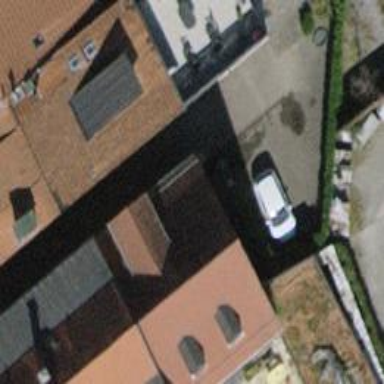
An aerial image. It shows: Building with tile roof.